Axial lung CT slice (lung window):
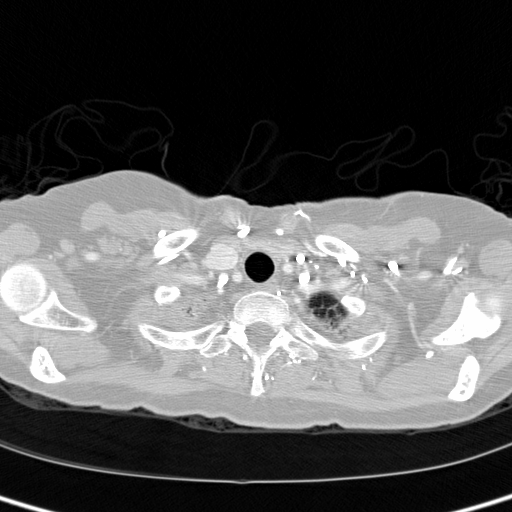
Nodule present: no